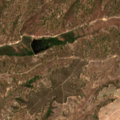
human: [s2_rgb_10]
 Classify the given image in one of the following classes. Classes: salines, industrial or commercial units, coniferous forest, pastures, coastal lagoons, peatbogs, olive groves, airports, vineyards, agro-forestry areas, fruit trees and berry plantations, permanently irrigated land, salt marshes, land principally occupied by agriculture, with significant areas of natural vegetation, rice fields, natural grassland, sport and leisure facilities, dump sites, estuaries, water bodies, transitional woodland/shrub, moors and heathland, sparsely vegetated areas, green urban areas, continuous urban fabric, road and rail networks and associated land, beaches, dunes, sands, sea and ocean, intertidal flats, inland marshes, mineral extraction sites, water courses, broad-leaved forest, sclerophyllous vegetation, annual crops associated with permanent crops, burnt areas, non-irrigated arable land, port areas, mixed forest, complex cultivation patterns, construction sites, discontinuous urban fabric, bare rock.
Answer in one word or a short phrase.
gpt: non-irrigated arable land, broad-leaved forest, transitional woodland/shrub